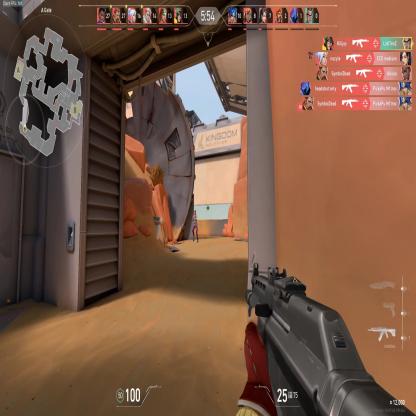
Label: enemy